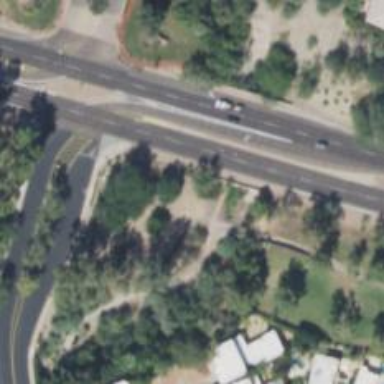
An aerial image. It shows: Asphalt road bridge over secondary link road.